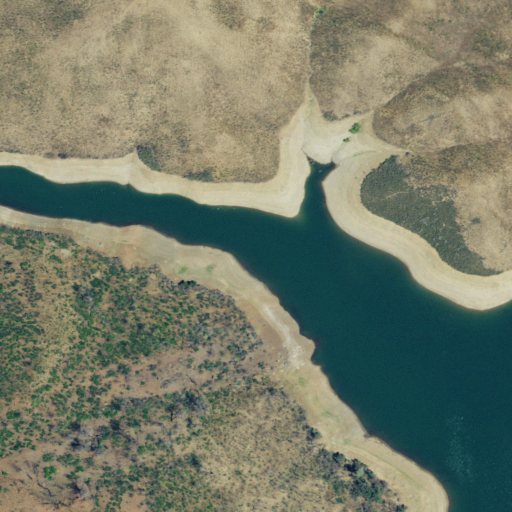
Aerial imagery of valley in California named Kattenburg Canyon containing grassland, barren land, and shrub